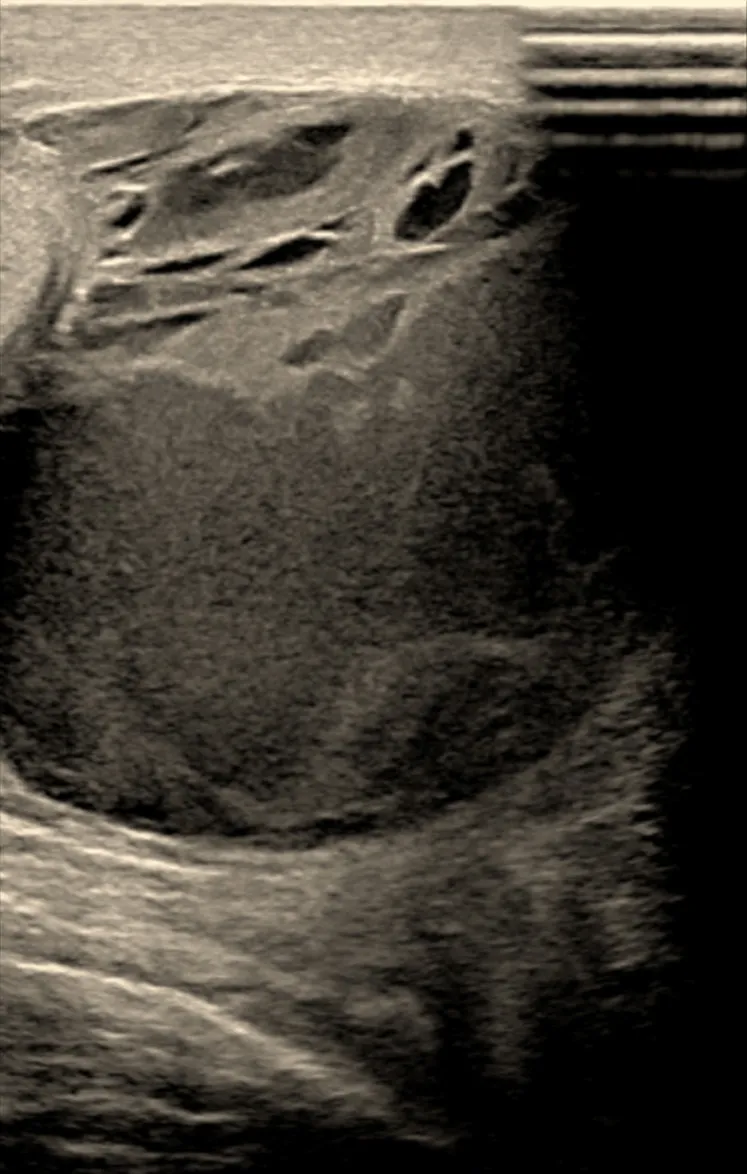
The scrotal ultrasound shows a loculated turbid fluid collection surrounding the right testicle with an internal thick hyperechoic septation; the findings are suggestive of a right-sided scrotal abscess.
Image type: radiology (ultrasound)